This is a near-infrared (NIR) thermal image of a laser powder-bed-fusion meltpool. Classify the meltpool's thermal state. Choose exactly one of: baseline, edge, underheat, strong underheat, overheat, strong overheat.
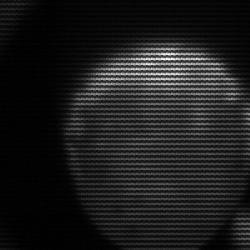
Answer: edge